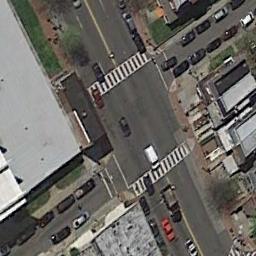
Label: intersection